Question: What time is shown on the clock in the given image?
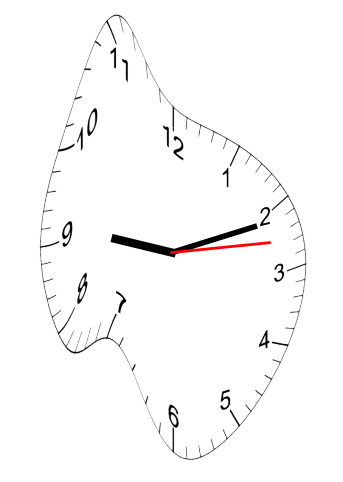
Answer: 09:11:13